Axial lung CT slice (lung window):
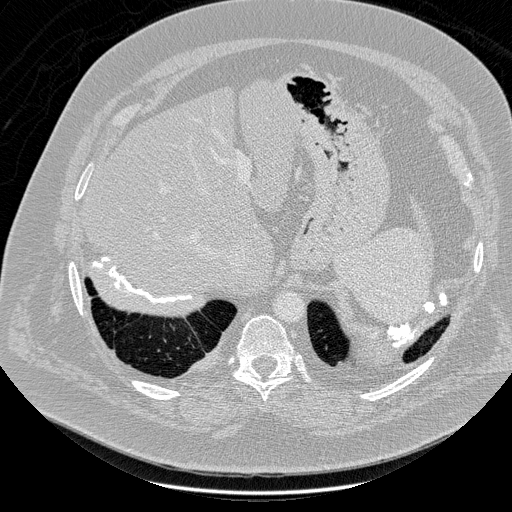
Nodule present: no